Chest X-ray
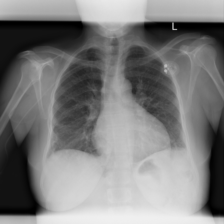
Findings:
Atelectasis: negative
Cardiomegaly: negative
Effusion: negative
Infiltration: negative
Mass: negative
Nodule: negative
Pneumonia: negative
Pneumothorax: negative
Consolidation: negative
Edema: negative
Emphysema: negative
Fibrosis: negative
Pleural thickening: negative
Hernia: negative